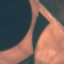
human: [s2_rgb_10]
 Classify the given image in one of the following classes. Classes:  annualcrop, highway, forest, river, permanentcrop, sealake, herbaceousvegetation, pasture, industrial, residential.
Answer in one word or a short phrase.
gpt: AnnualCrop